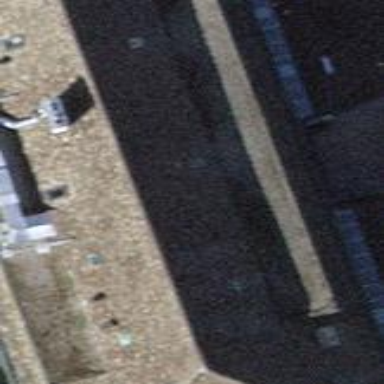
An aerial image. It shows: School building with hipped roof.